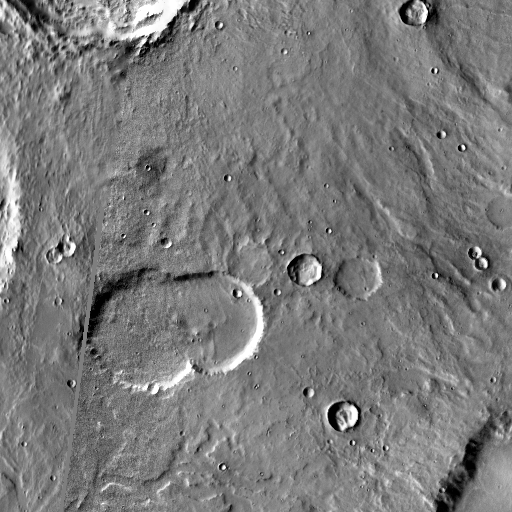
Crater classes present: Background, Other, Layered, Buried, Secondary